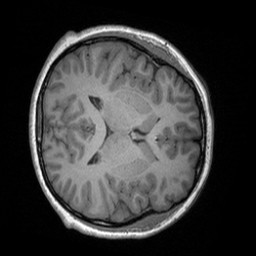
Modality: T1w
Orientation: axial
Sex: female
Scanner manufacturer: siemens
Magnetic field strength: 3 T
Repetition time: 1.9 s
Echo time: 0.00252 s